Interaction volume radius: 5 \u00c5
Interaction volume height: 25 \u00c5
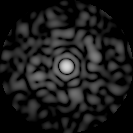
Disorder parameter: 0.851